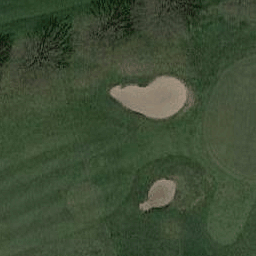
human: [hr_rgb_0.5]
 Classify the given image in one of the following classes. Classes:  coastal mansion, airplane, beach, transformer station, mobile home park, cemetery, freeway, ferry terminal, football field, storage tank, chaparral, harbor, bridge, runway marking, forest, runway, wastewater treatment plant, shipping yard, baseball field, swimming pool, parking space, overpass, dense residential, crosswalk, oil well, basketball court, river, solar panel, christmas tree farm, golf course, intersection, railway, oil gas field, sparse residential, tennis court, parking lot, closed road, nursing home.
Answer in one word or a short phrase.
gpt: golf course